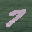
Label: 7